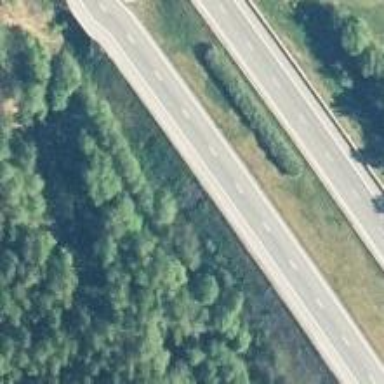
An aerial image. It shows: Asphalt motorway.